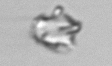
Label: detritus_transparent